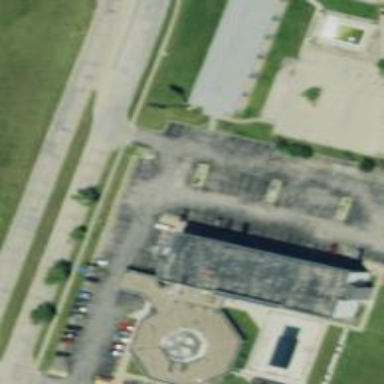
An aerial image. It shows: Motel building classified as hotel under tourism category.